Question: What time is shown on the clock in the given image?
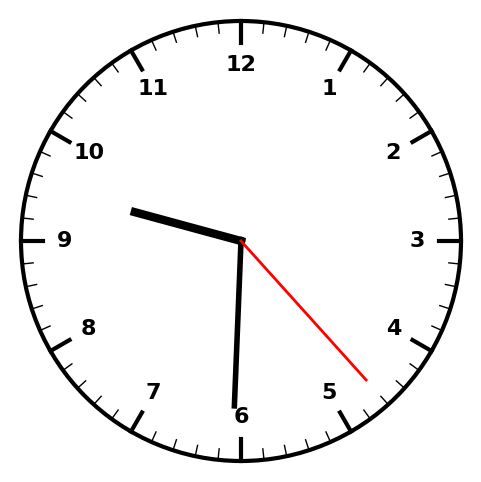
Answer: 09:30:23